Here is the time-frequency representation (spectrogram) of a rolling-element bearing's vibration measurement. Determine the bearing's health state. Answer with exactly one of: normal, inner_race, outer_race, ball.
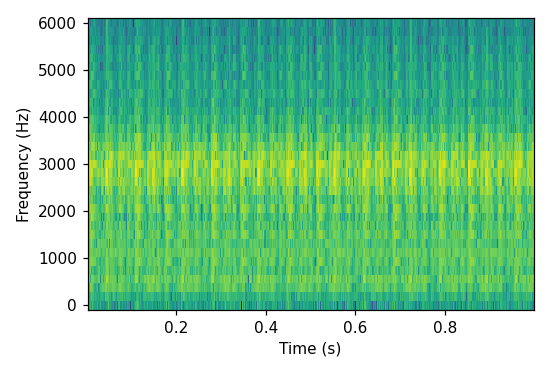
Answer: outer_race